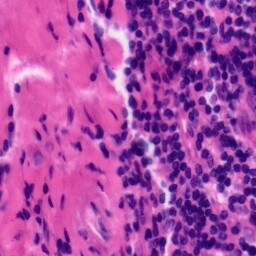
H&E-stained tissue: Tonsil